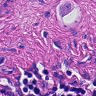
Metastatic tissue present: yes